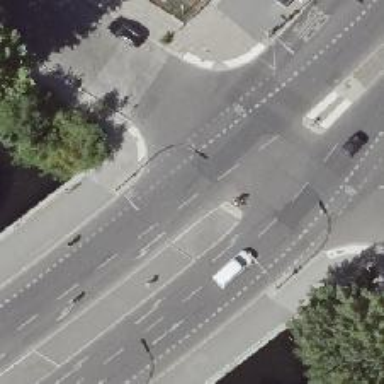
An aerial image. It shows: Unmarked road crossing.